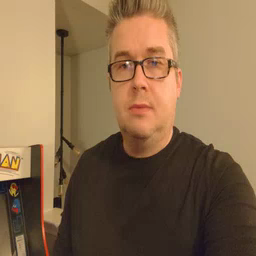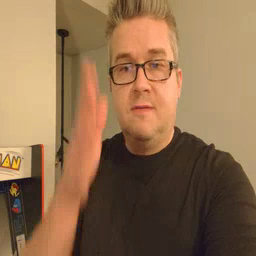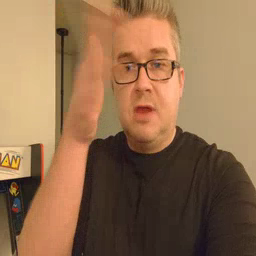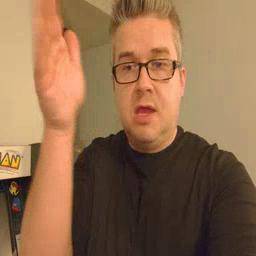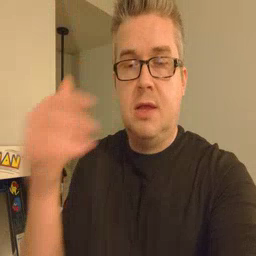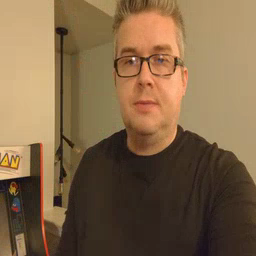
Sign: flag